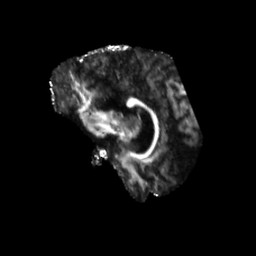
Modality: FA
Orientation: sagittal
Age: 53
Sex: male
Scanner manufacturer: siemens
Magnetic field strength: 3 T
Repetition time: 5.47 s
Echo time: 0.0854 s